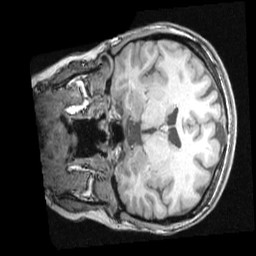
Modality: T1w
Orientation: coronal
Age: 30
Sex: female
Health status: healthy